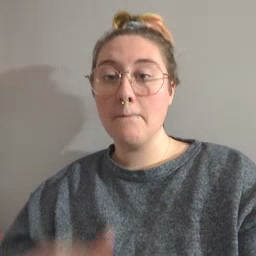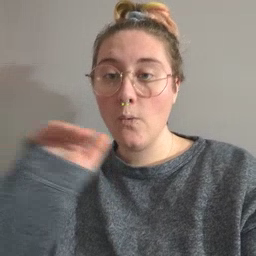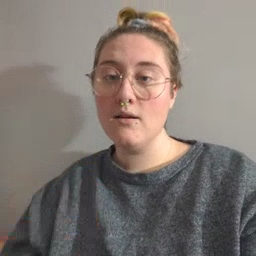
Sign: pool